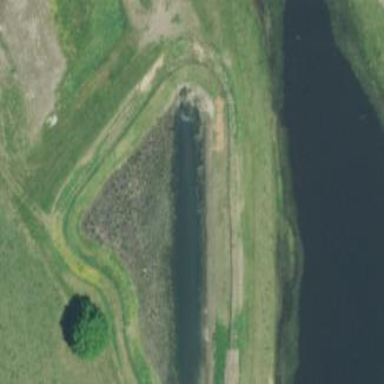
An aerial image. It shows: Reservoir of water.